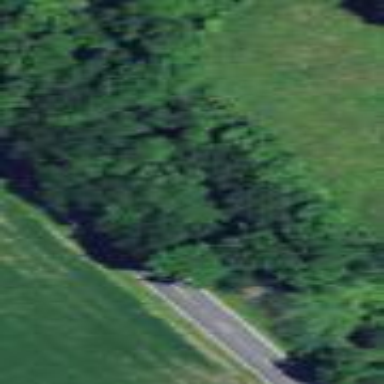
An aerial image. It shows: Landscape covered with trees.